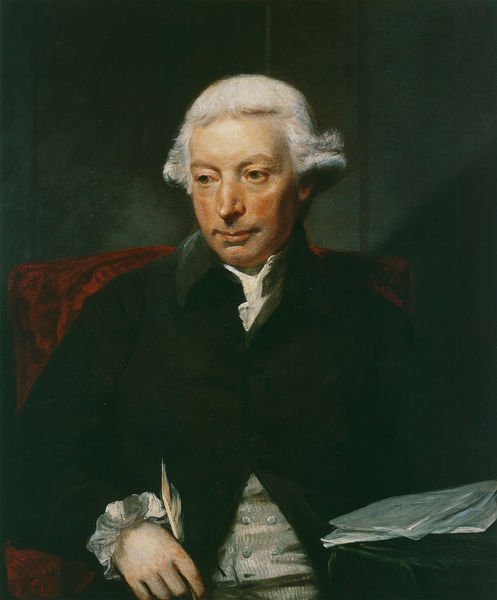
Titel: Adam Ferguson
Künstler: Sir Joshua Reynolds
Institution: Edinburgh, National Gallery of Scotland
Schlagwörter: blätter, dunkel, feder, gemälde, hand, mann, rubens, grün, braun, grau, haar, mund, nase, schwarz, stuhl, weiss, blick, rot, anzug, jacke, wand, augen, kragen, bild, porträt, haare, mantel, sessel, sitzend, musiker, lippen, perücke, papier, backen, könig, spitz, wange, knöpfe, oberkörper, weste, komponist, arzt, fürst, brief, briefe, schreiben, gelehrter, van dyck, schreibfeder, rote wangen, schreib